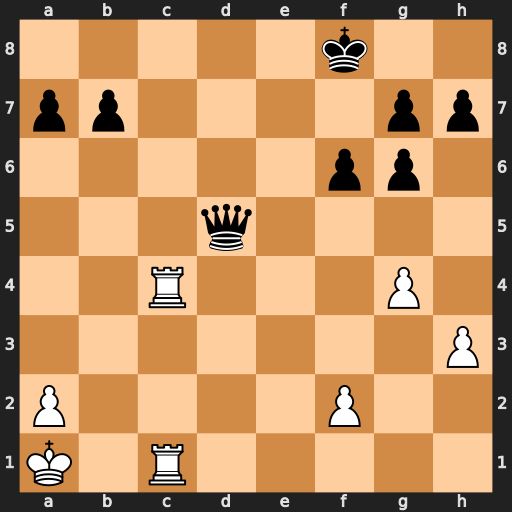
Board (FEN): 5k2/pp4pp/5pp1/3q4/2R3P1/7P/P4P2/K1R5
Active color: w
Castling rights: -
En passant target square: -
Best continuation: Rc8+ Kf7 R1c7+ Ke6 Re8+ Kd6 Rd8+ Kxc7 Rxd5